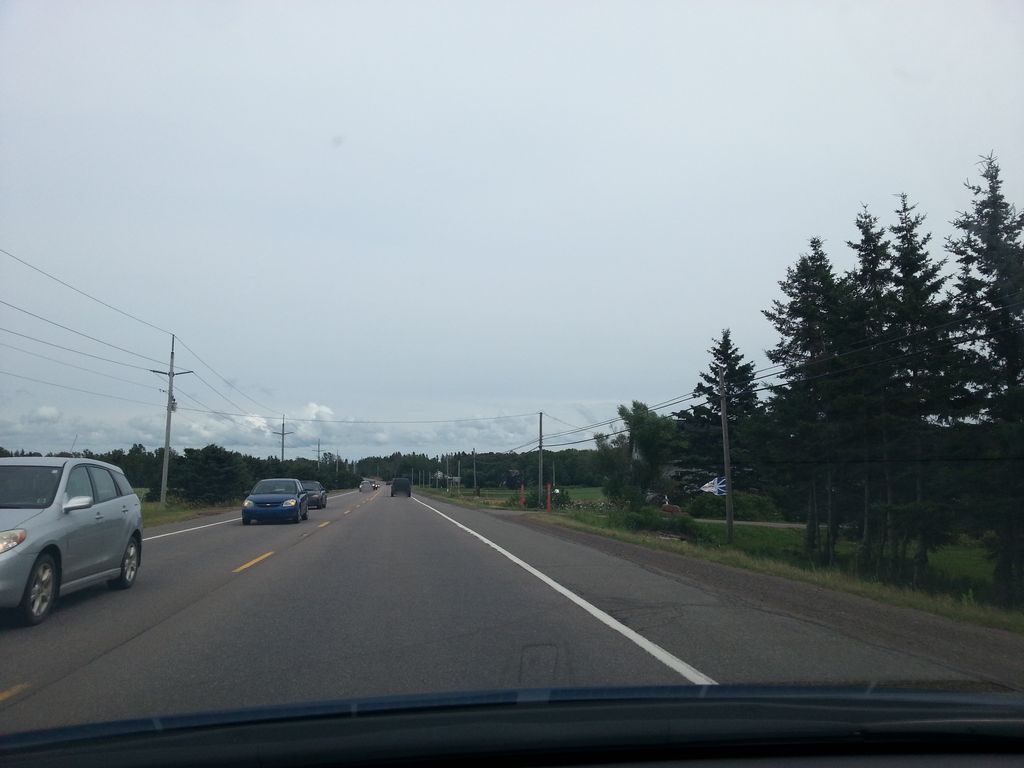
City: charlottetown